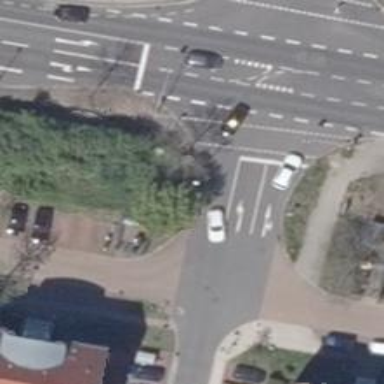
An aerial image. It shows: Crossing with traffic signals.